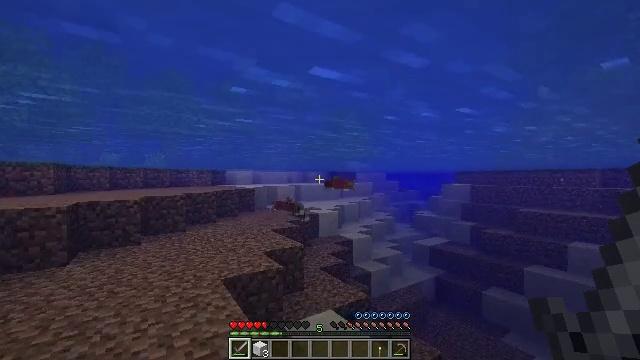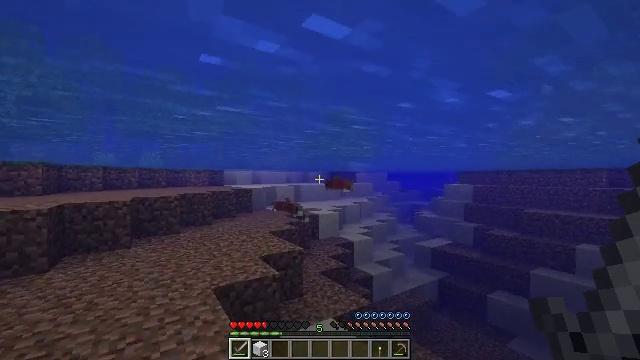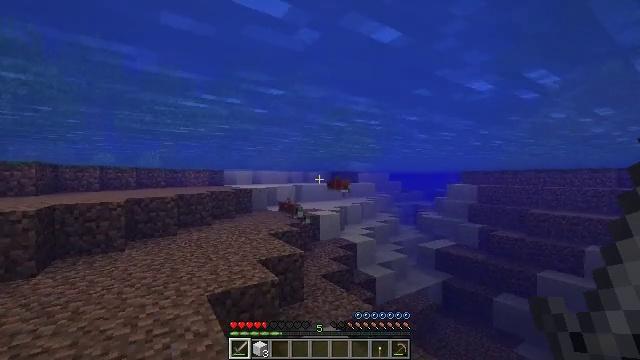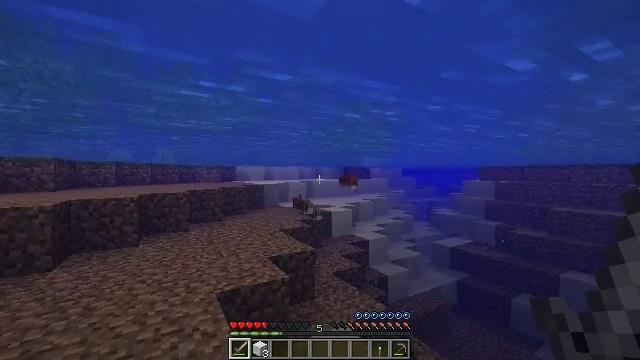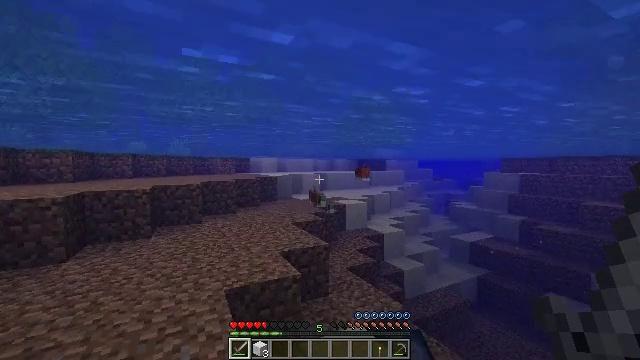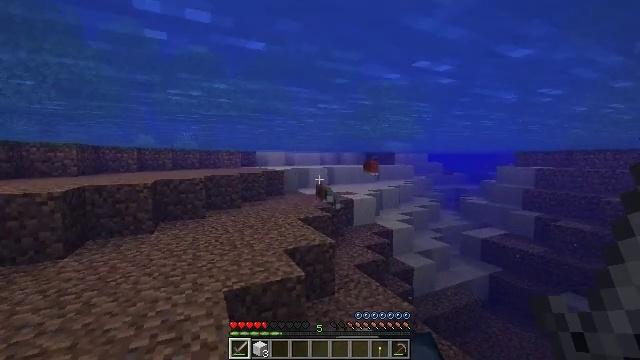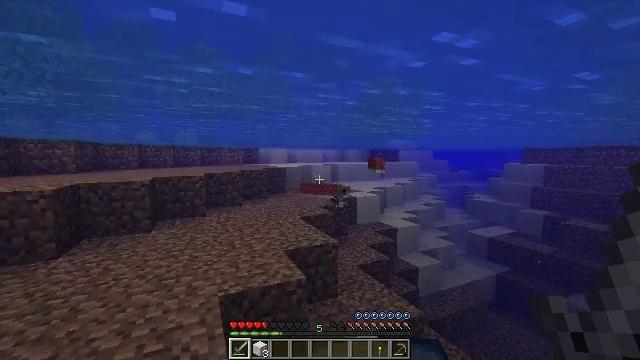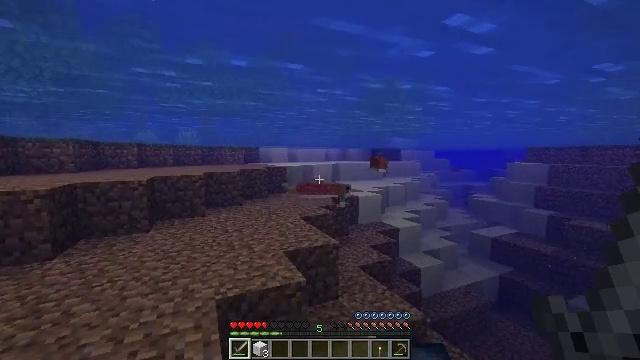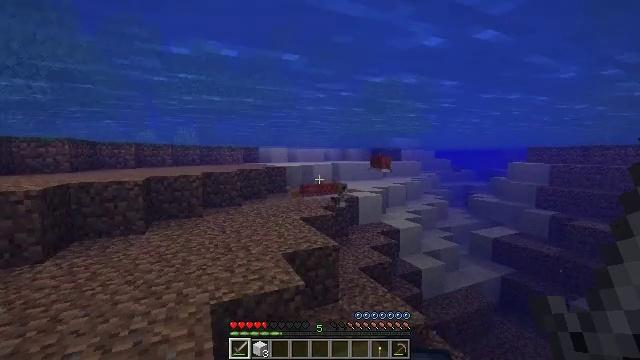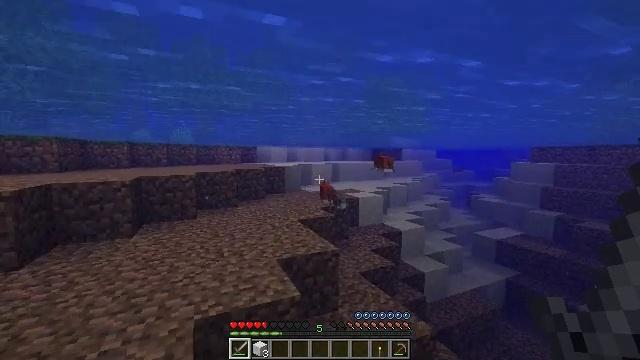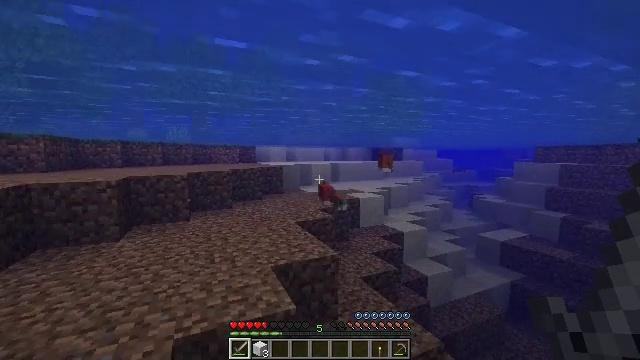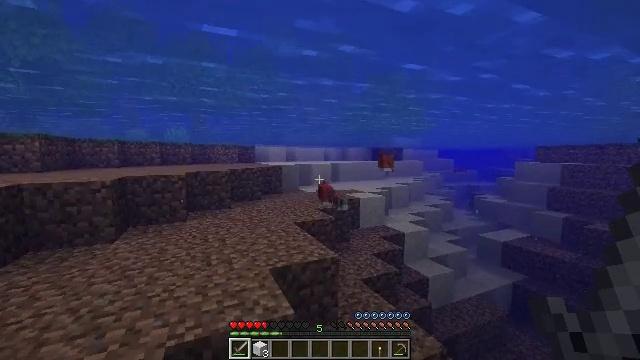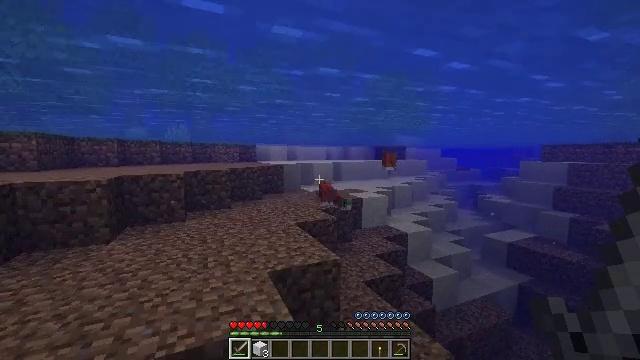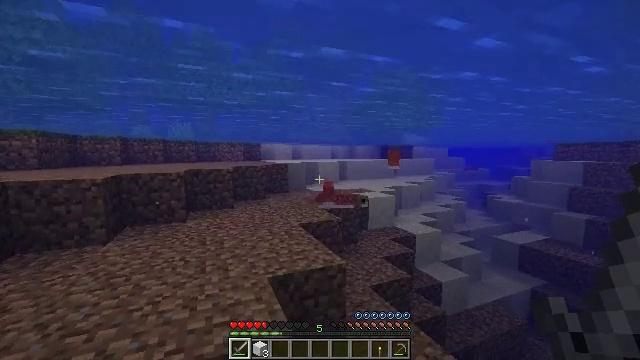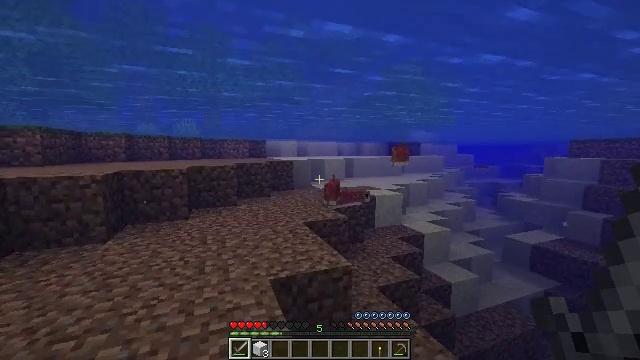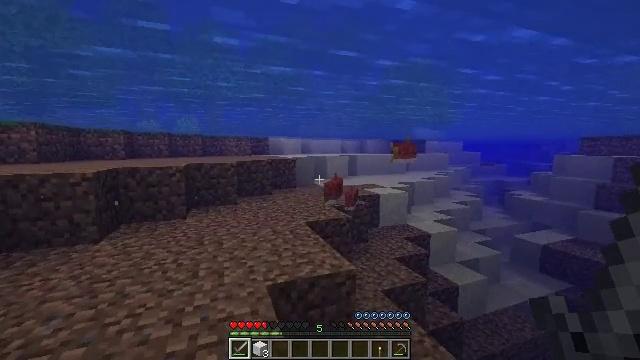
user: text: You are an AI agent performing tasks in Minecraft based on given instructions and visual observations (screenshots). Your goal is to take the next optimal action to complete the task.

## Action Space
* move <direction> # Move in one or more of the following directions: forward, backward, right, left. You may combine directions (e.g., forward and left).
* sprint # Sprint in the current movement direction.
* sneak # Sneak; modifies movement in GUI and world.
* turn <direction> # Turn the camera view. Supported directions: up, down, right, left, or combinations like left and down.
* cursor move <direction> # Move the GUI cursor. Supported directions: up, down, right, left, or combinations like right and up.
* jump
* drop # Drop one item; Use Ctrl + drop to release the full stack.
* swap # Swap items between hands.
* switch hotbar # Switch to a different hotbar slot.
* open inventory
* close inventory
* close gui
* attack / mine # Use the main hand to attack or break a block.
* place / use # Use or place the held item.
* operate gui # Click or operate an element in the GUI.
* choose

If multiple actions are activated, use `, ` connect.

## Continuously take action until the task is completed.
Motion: motion action
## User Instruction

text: Hunt a salmon.
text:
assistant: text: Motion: move forward
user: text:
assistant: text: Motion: move forward
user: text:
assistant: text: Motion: move forward, turn left
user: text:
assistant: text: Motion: move forward, turn left and down
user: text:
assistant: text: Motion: move forward, turn left and down
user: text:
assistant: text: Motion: move forward
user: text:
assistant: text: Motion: move forward
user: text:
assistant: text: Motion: move forward
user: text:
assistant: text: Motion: move forward
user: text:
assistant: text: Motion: move forward
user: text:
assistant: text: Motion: move forward
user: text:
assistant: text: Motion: move forward
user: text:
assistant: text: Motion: move forward, turn left
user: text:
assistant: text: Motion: move forward, turn left
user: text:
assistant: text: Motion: move forward
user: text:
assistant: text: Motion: move forward
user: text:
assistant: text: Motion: move forward
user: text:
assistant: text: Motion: move forward
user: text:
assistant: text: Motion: move forward, turn down
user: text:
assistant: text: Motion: move forward
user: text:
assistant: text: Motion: move forward
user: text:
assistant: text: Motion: move forward
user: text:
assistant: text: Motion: move forward
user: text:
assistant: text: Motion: move forward
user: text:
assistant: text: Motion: move forward, turn right
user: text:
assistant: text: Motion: move forward, turn right, attack / mine
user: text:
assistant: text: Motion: move forward, attack / mine
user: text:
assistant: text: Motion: move forward, attack / mine
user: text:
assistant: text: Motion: move forward, attack / mine
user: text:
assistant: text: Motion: move forward